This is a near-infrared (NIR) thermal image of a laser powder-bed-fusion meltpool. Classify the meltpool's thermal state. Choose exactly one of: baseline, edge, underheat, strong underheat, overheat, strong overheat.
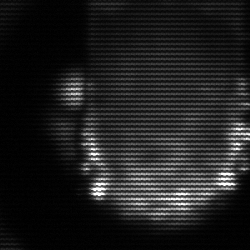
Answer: baseline